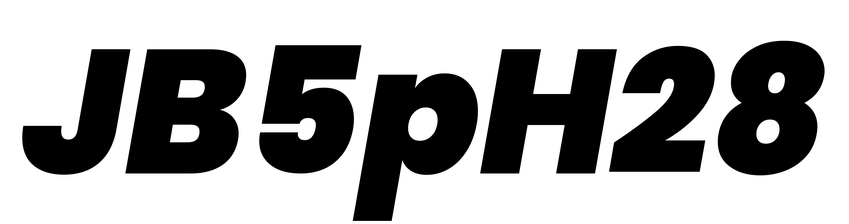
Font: Poppins-BlackItalic